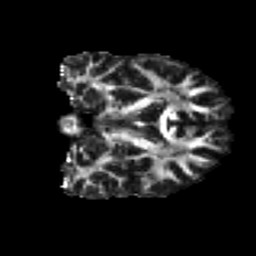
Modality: FA
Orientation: coronal
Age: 37
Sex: male
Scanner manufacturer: ge
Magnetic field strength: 3 T
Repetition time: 7.8 s
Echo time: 0.061 s